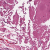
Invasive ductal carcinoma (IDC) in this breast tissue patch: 0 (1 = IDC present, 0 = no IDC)